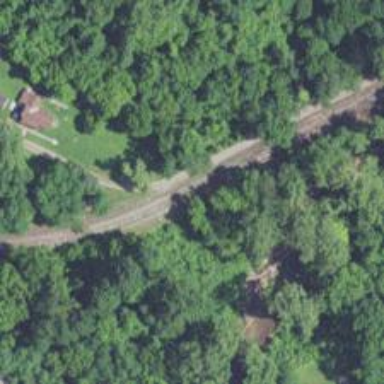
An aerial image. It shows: Railway track.